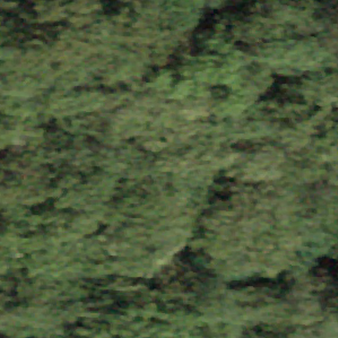
Label: other